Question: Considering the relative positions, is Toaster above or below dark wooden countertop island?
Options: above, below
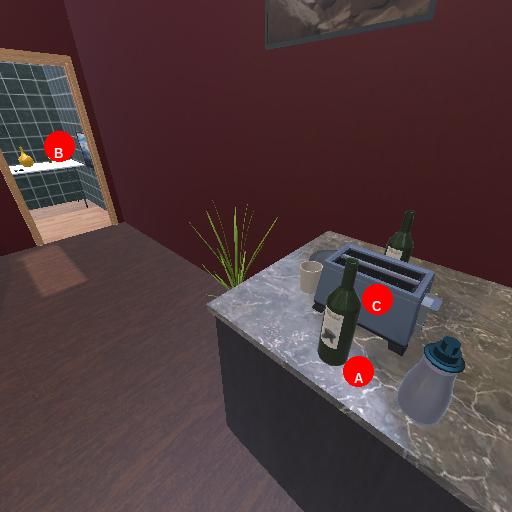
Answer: above